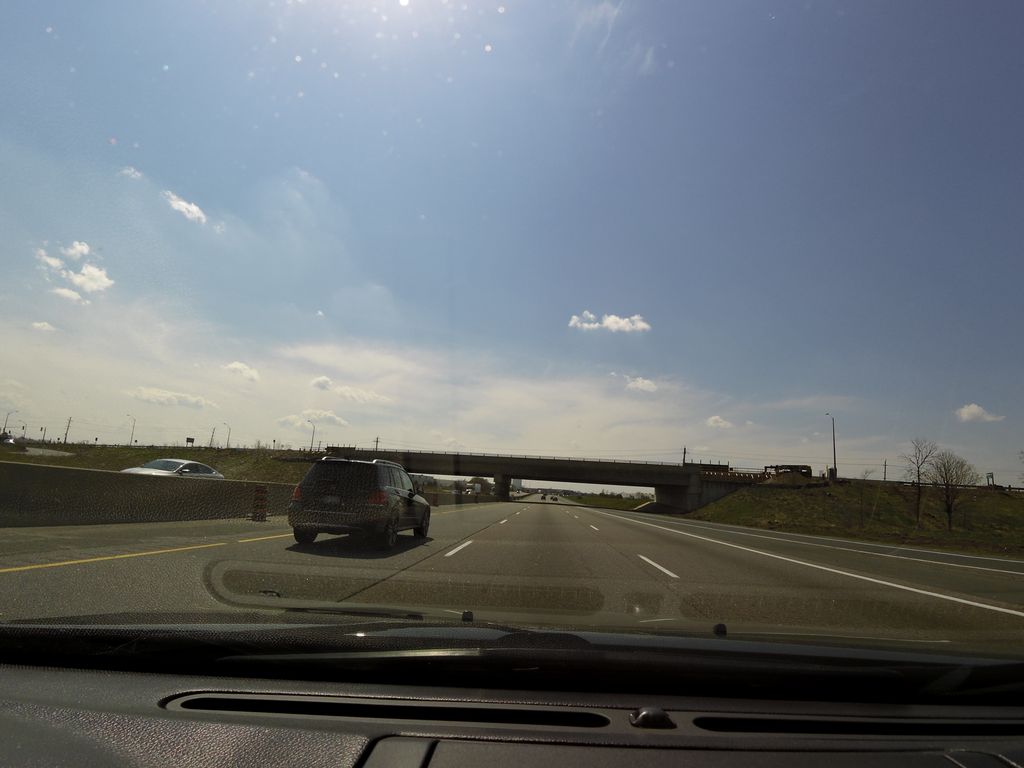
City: kitchener-waterloo